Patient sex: M
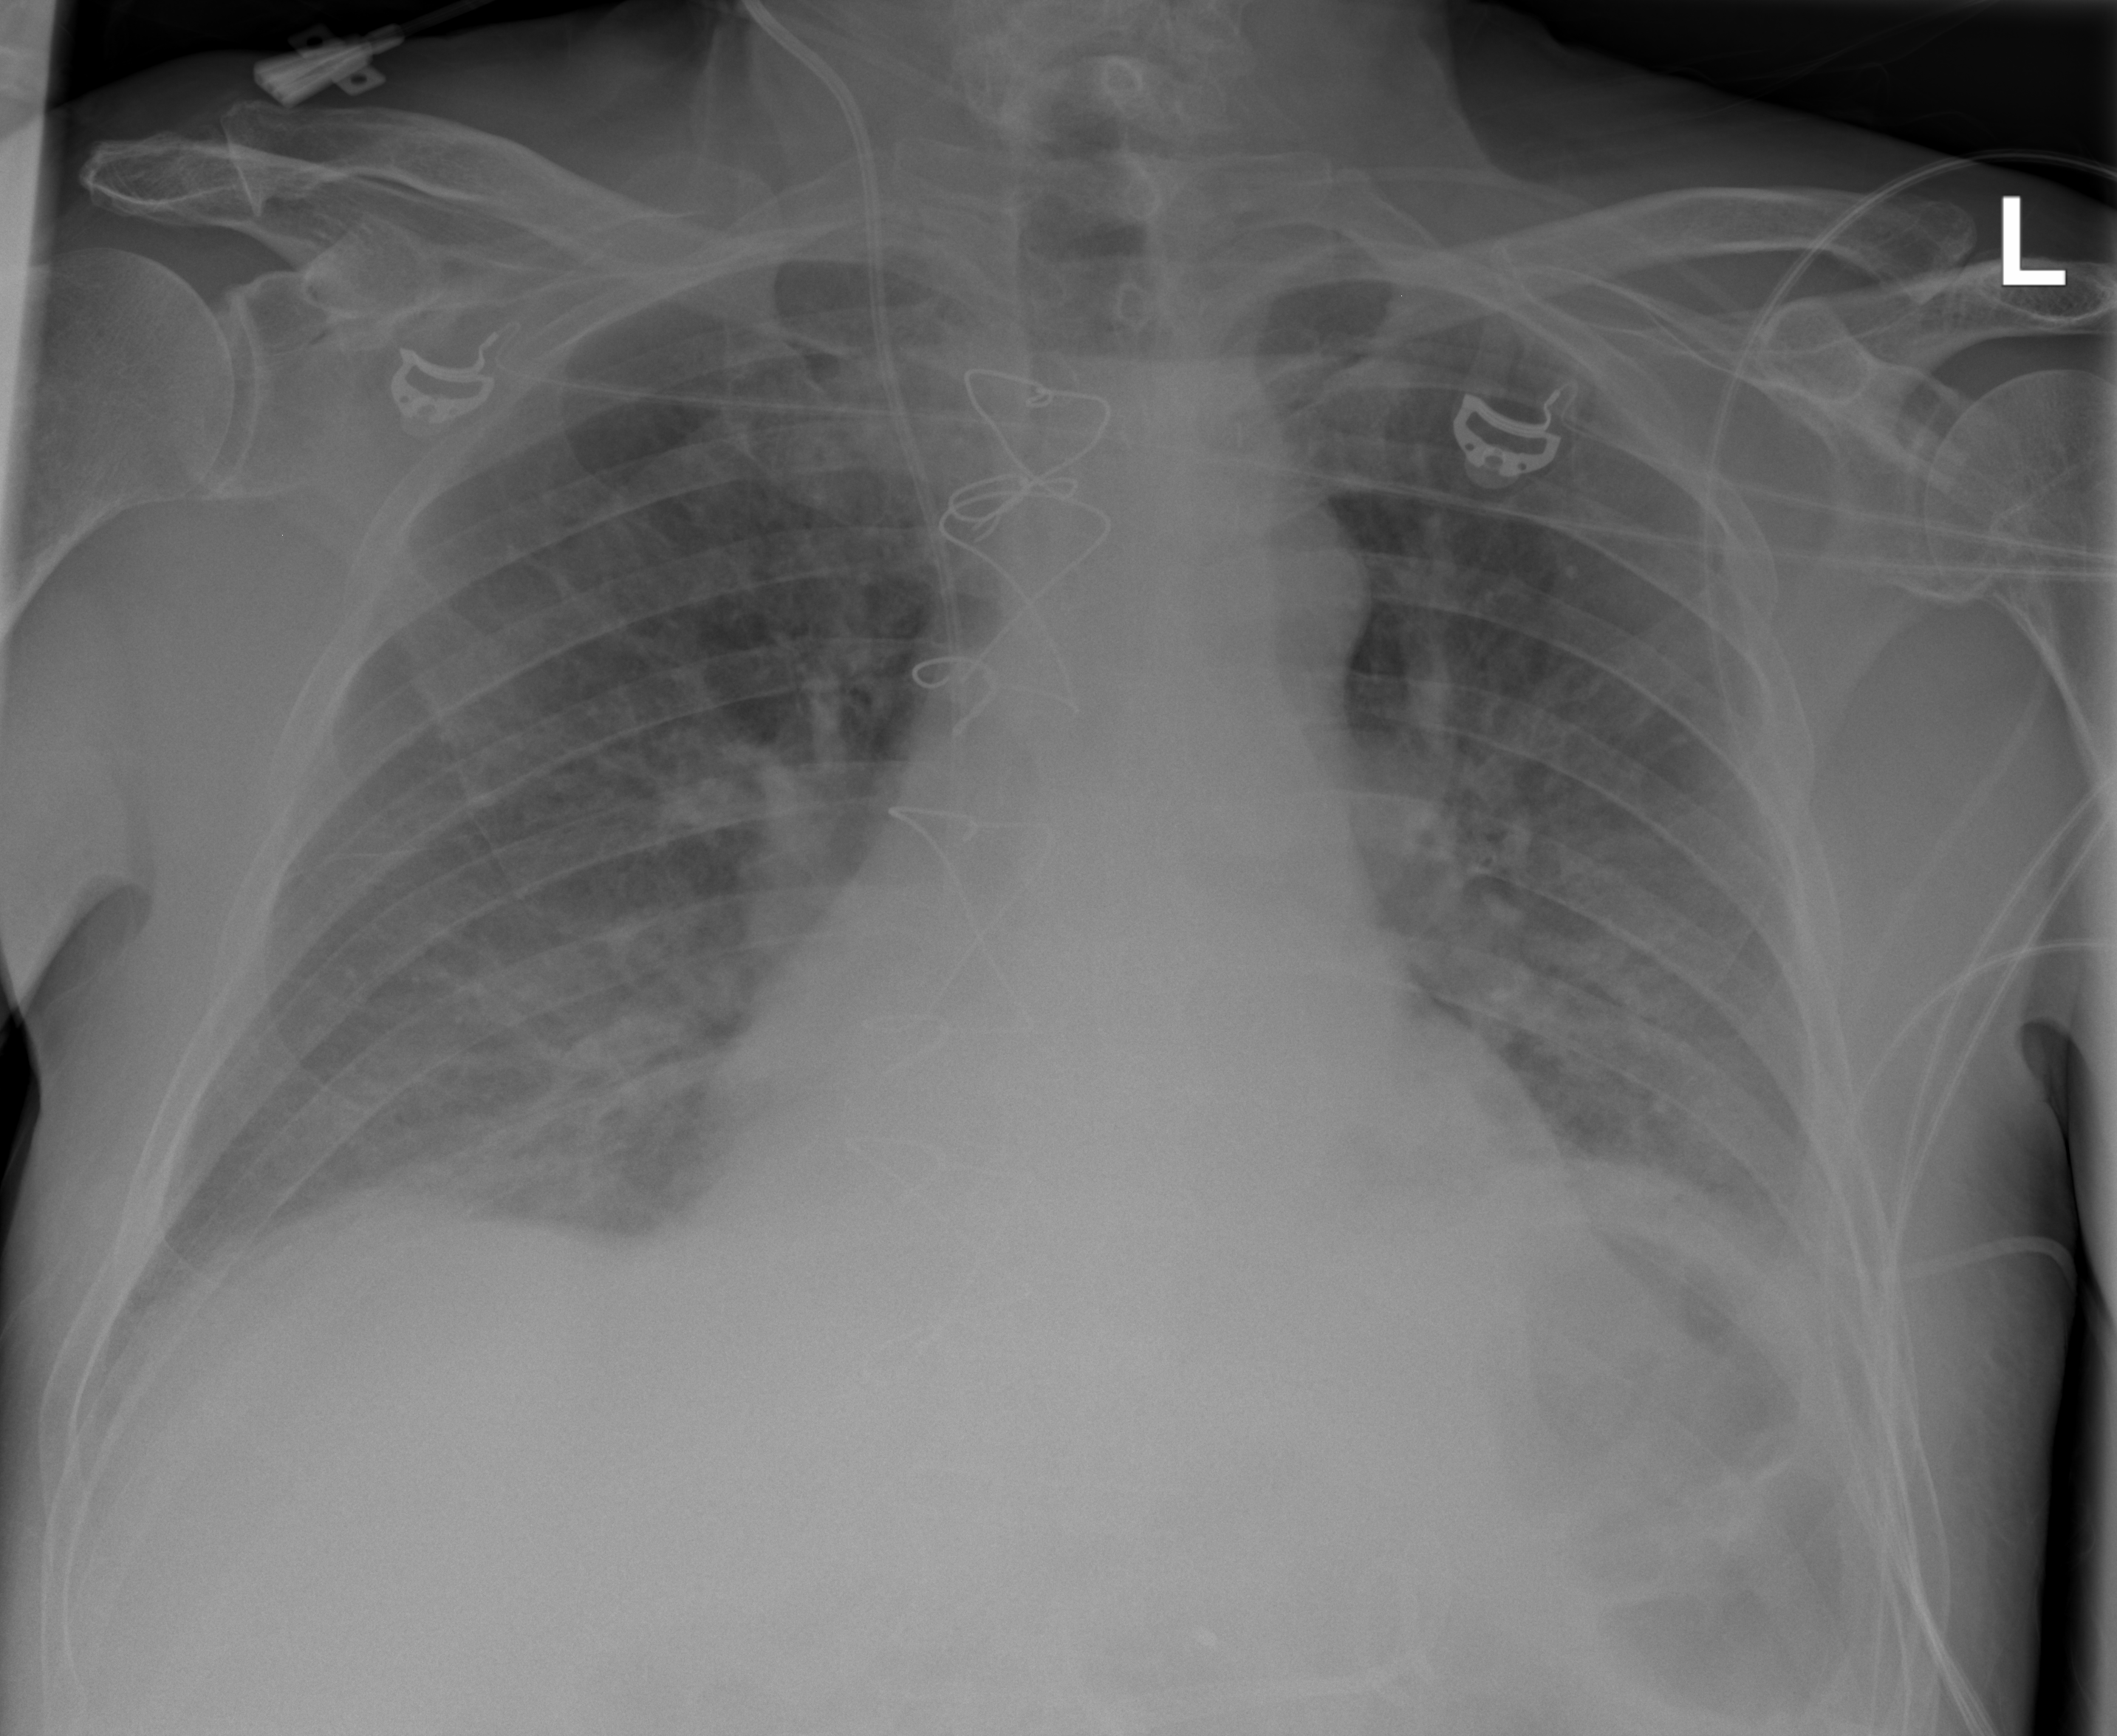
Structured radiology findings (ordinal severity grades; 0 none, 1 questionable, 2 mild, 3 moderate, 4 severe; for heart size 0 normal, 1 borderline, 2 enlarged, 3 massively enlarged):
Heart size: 0
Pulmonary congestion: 2
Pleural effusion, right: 2
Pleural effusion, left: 2
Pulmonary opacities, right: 1
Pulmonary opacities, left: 1
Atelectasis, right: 2
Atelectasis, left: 2